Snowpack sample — Rabbit Ears Pass, Jackson County, Colorado, USA (12/17/25, 1:08 PM MST)
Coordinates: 40.387, -106.625
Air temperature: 34 °F
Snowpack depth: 46 cm
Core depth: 40 cm
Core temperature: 28.4 °F
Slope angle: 6°, slope face: 165°
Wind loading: medium
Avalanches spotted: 0
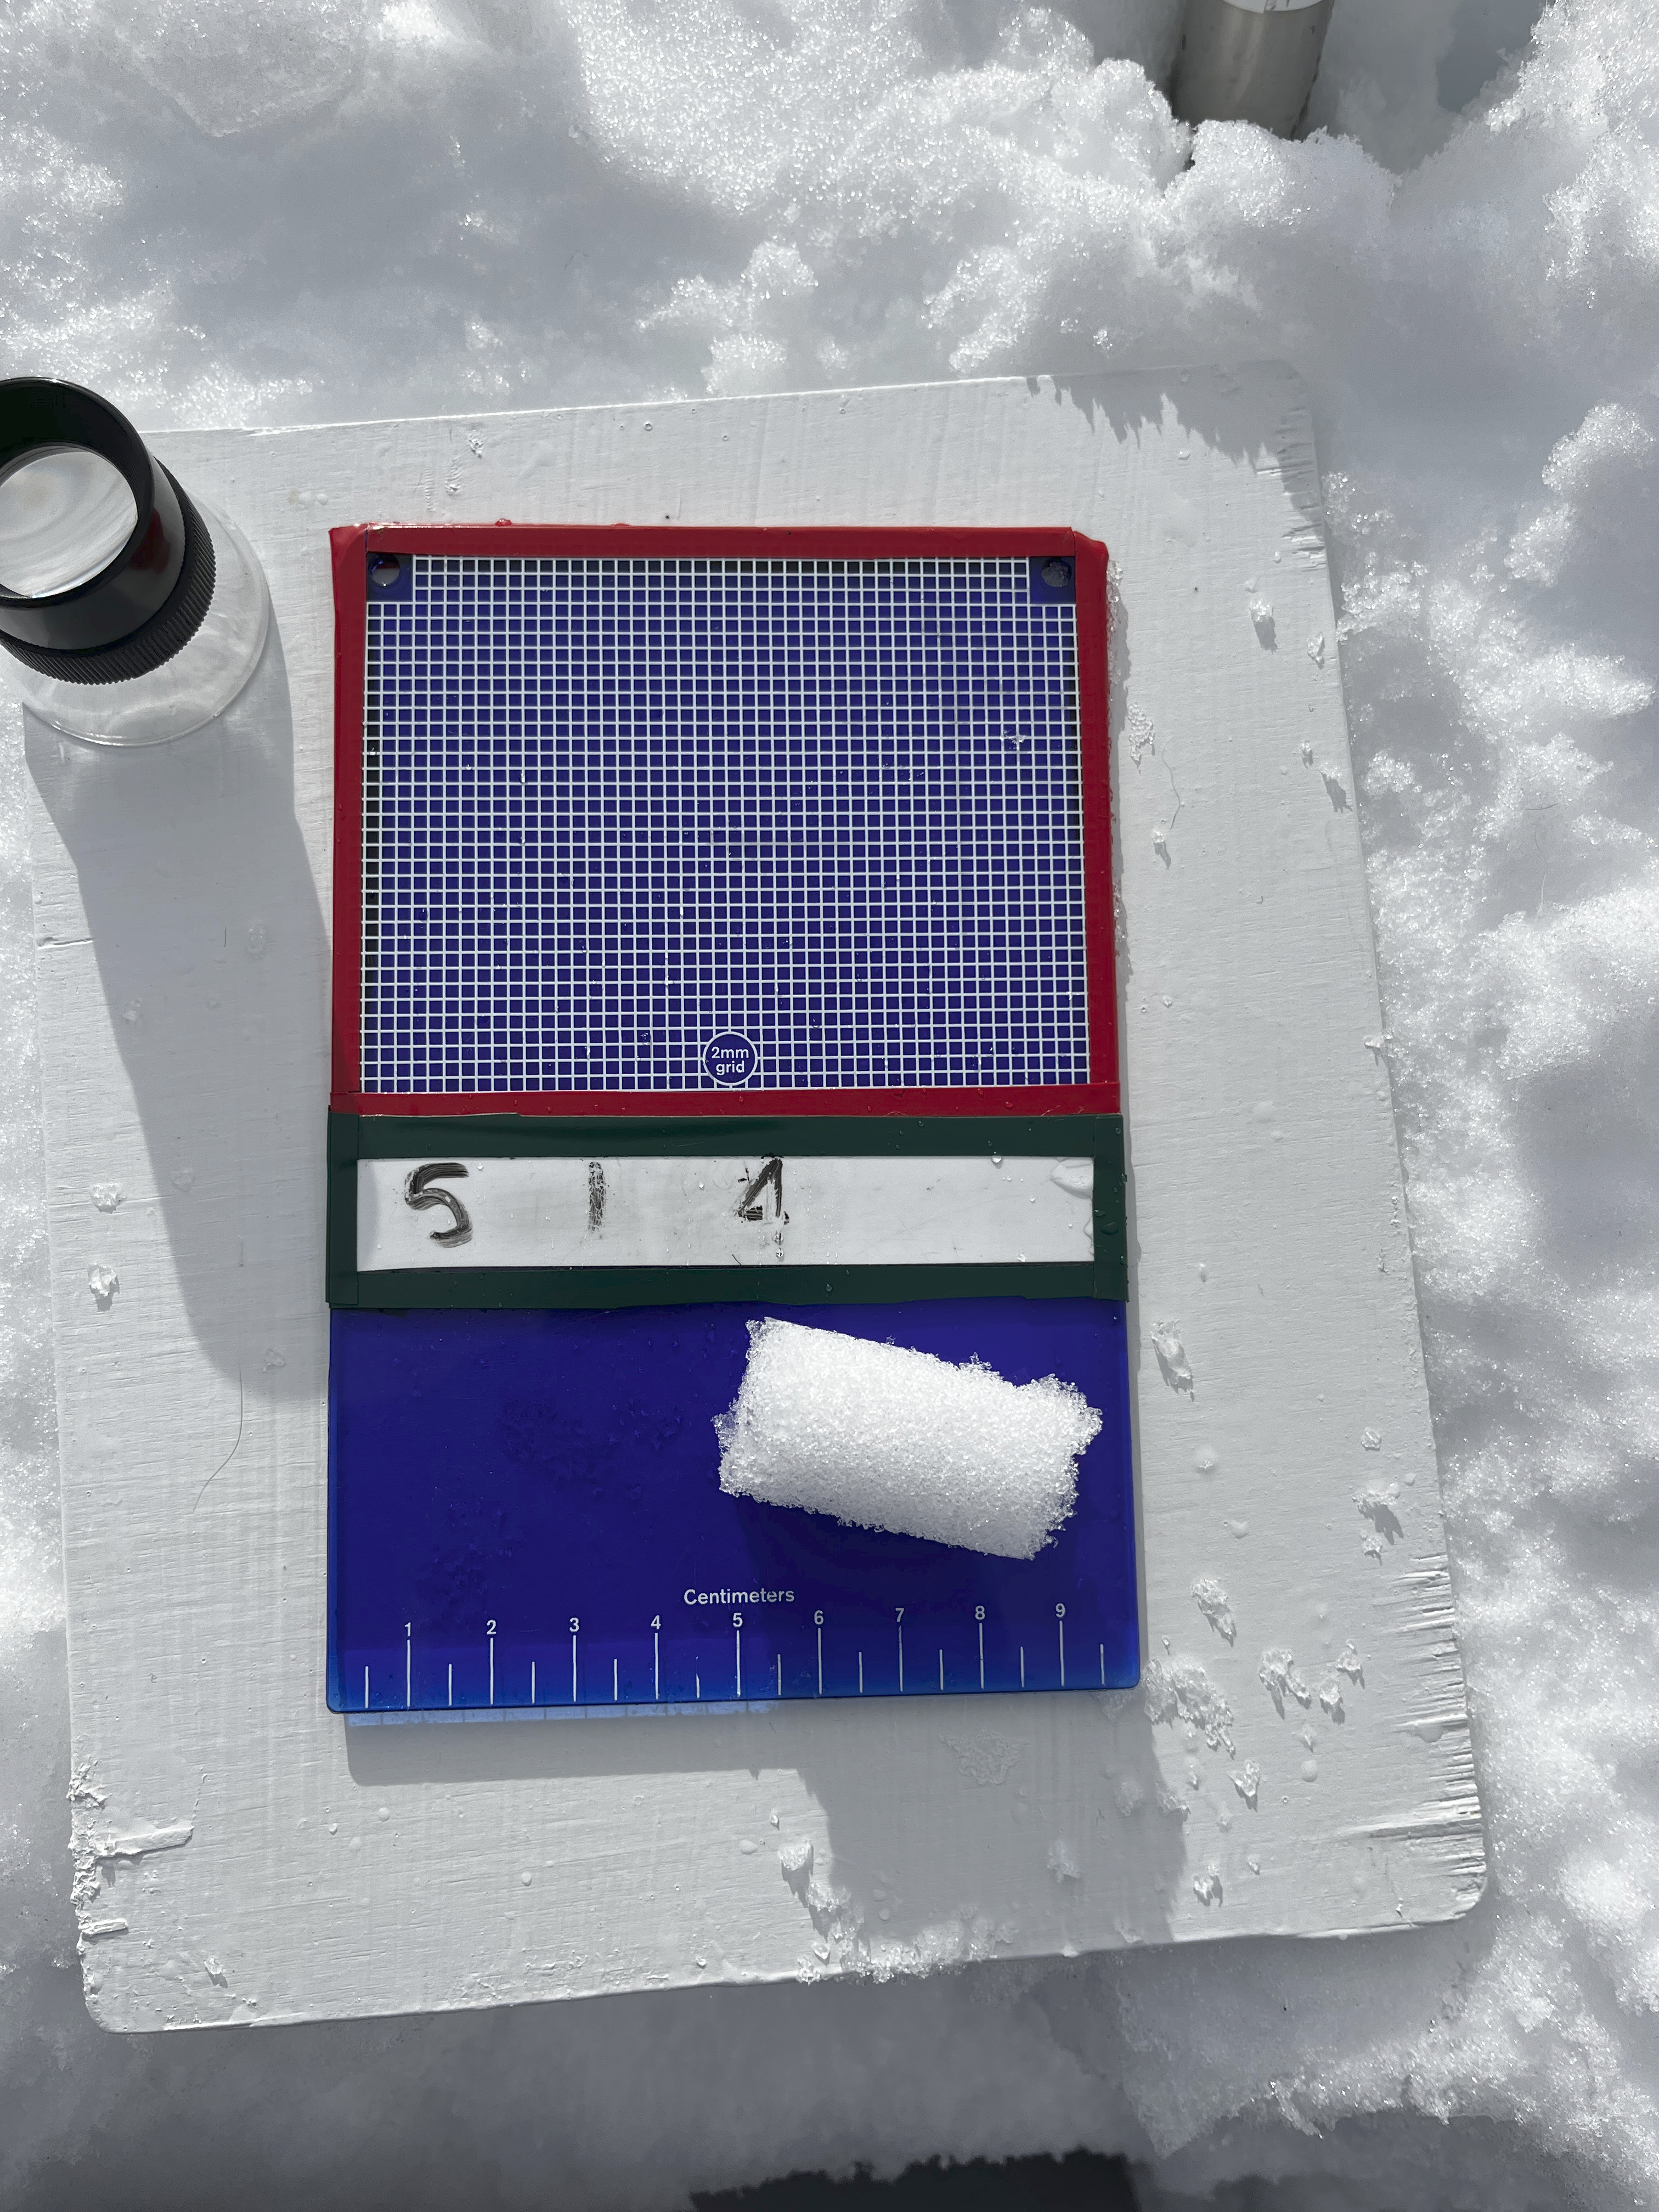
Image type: crystal_card
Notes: No avalanches spotted nearby, although collected in a meadowy area with minimal risk on this face of the pass.